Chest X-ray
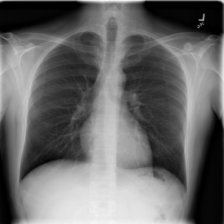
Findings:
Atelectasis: negative
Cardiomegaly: negative
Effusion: negative
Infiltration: positive
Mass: negative
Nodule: negative
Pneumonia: negative
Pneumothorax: negative
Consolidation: negative
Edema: negative
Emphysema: negative
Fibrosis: negative
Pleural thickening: negative
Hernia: negative